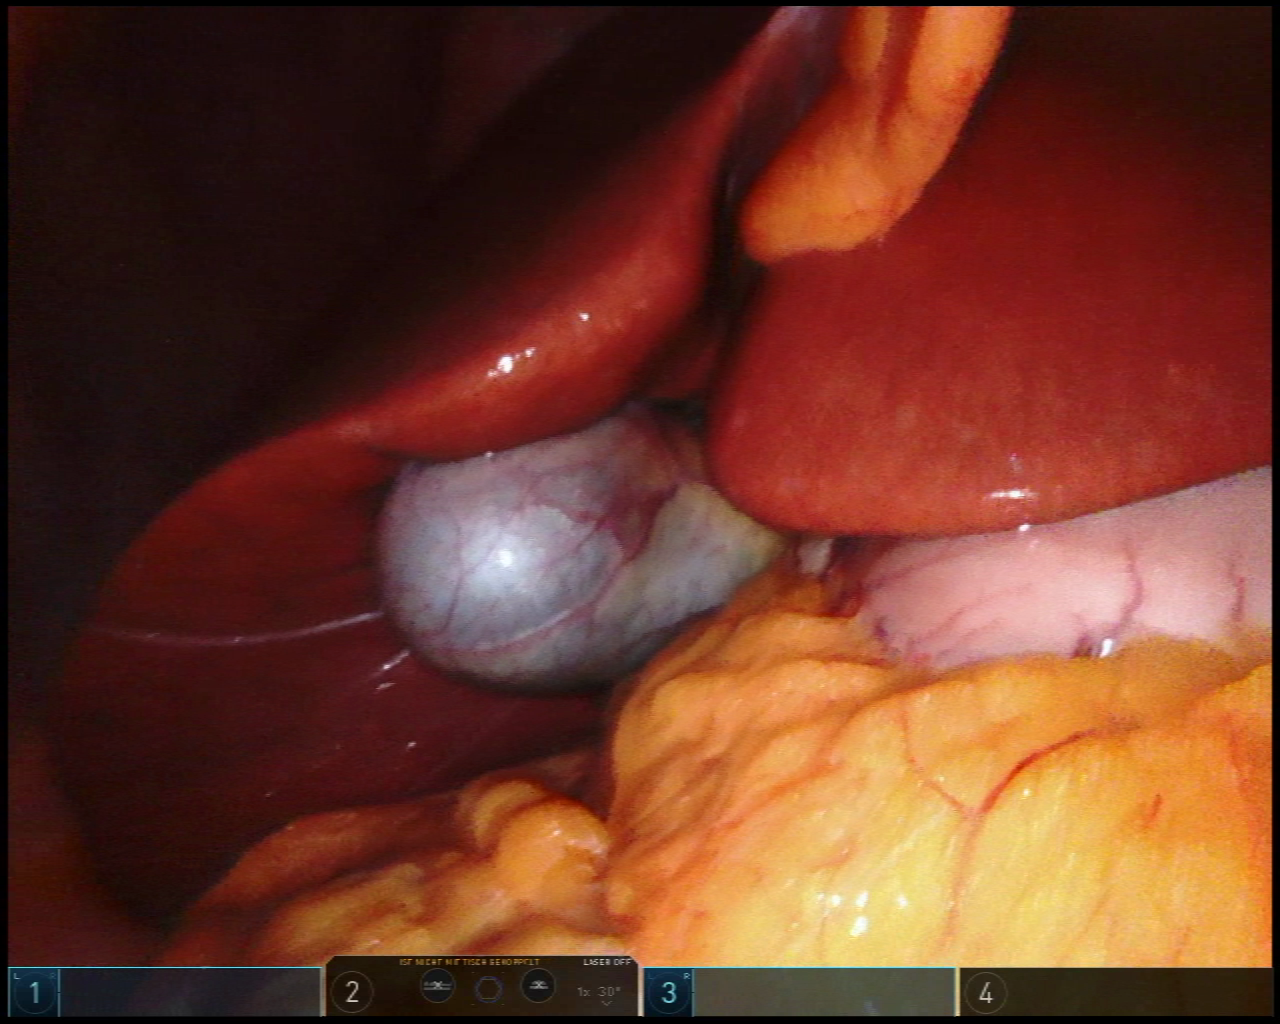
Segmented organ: liver
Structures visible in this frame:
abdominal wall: yes
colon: no
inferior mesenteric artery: no
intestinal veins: no
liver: yes
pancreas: no
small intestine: no
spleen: no
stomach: yes
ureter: no
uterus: no
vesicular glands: no